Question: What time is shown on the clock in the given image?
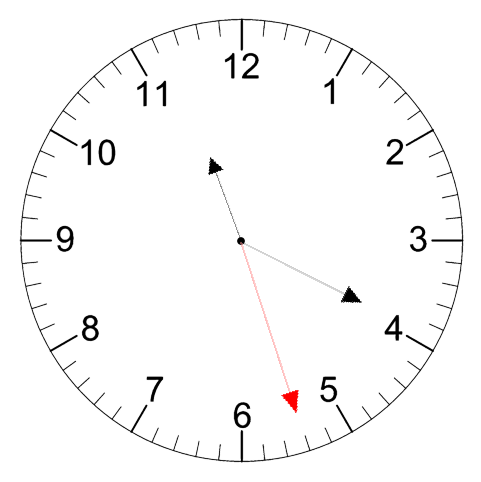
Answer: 11:19:27